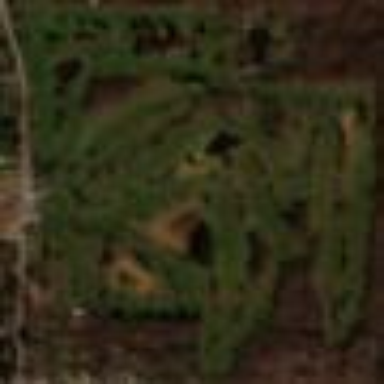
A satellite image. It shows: Golf course.